Field crop: maize
Growth stage: 2
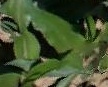
Species: maize